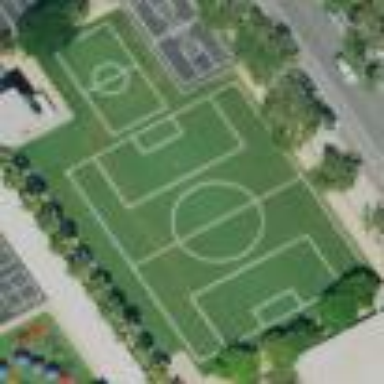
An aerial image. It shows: Schoolyard with artificial turf surface.